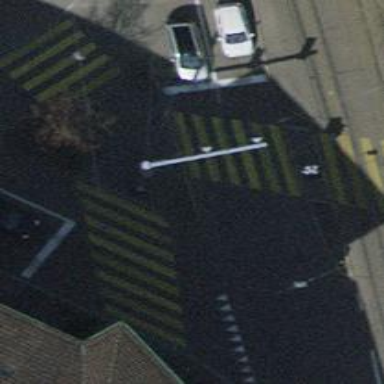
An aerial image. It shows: Zebra crossing with traffic signals on the road.